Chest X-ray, PA view. Patient: 26 years old, sex M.
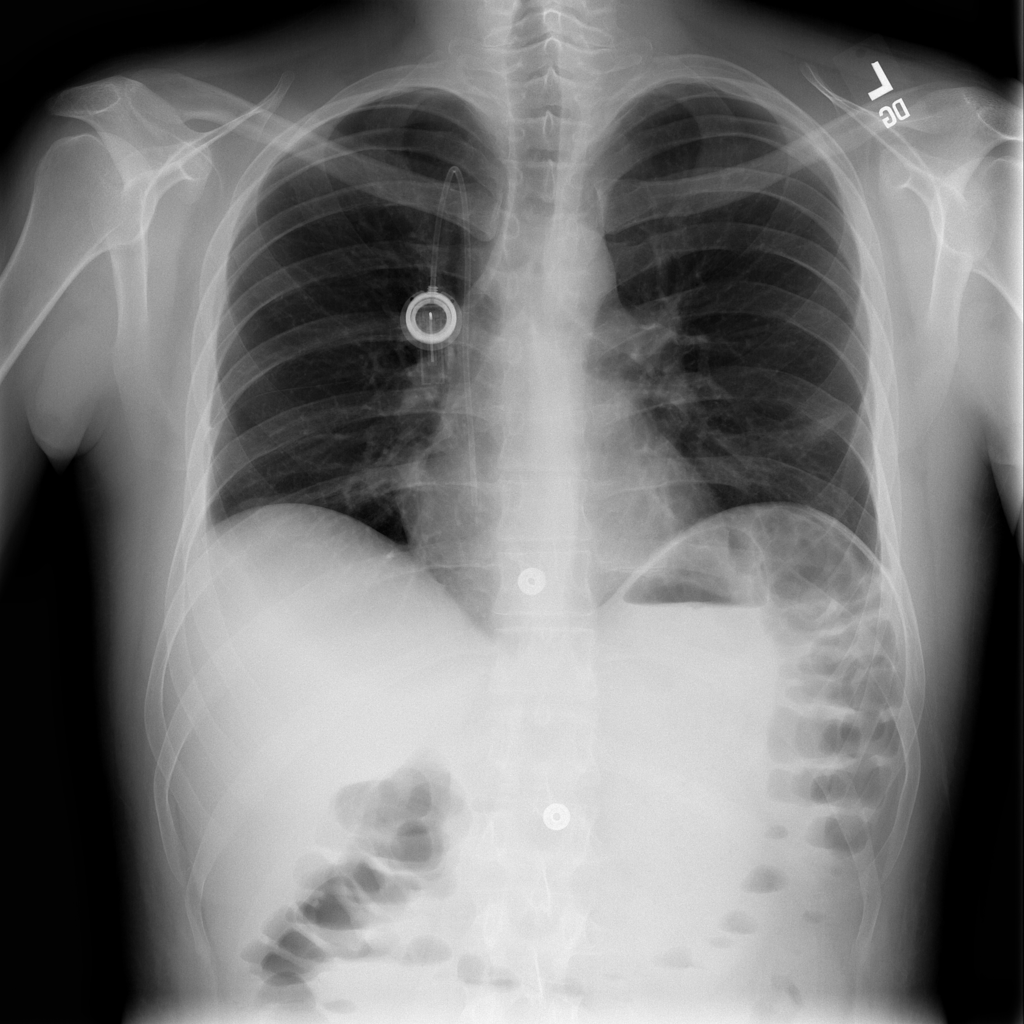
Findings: Atelectasis, Effusion